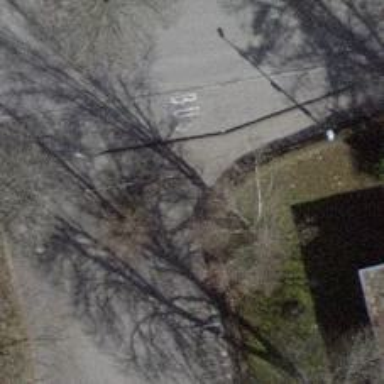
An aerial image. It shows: Bus stop along the road.